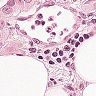
Metastatic tissue present: yes